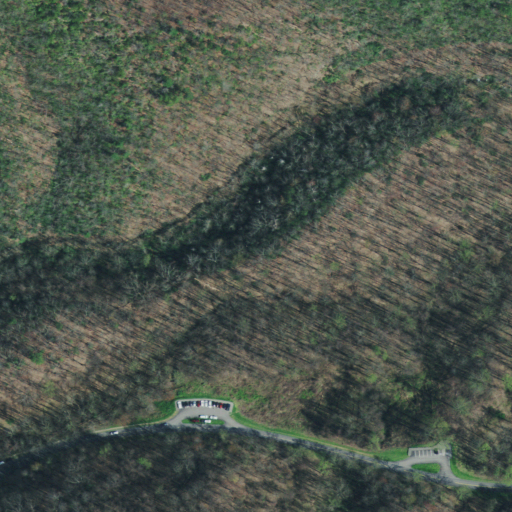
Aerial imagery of mountain in Tennessee named Maloney Point containing deciduous forest, mixed forest, and open development